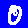
Digit: 0